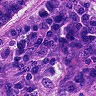
Metastatic tissue present: yes